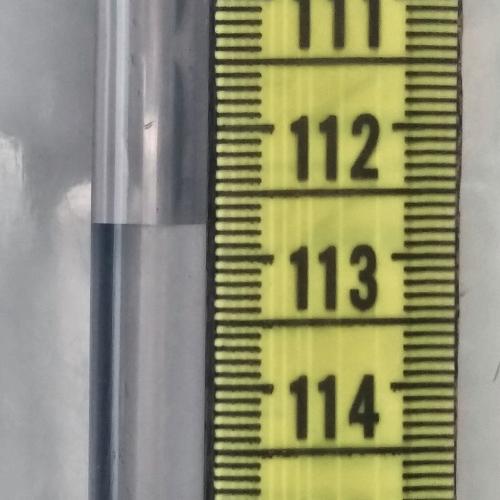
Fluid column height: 112.7 cm